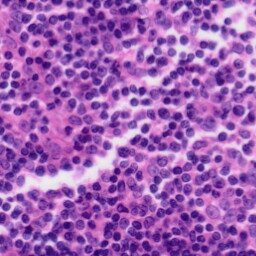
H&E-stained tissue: Tonsil